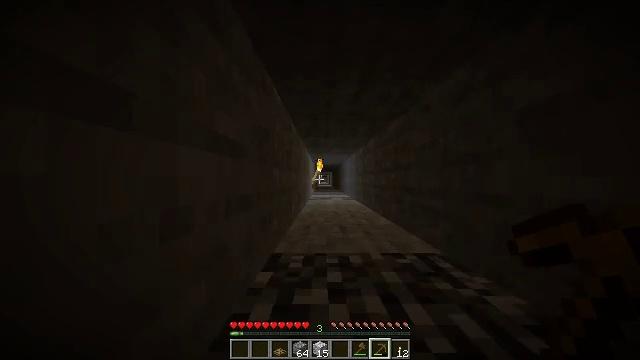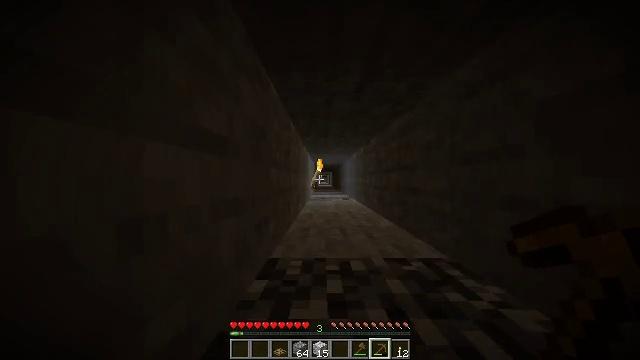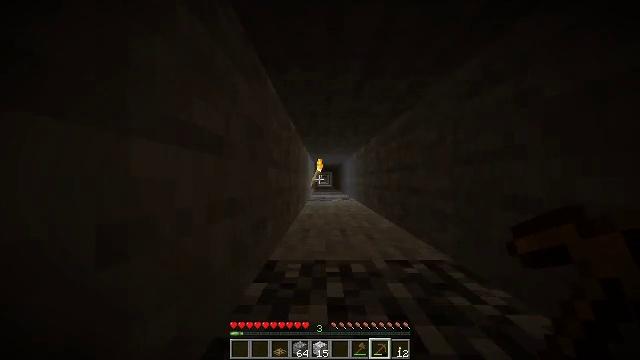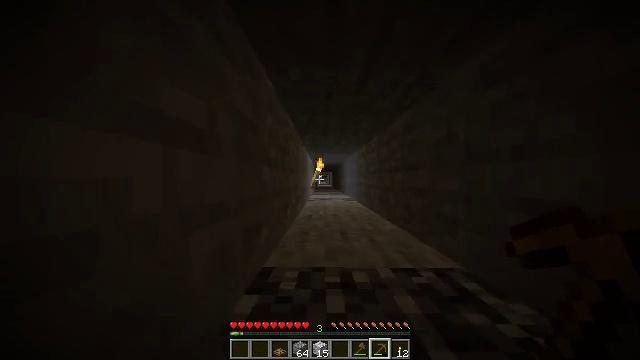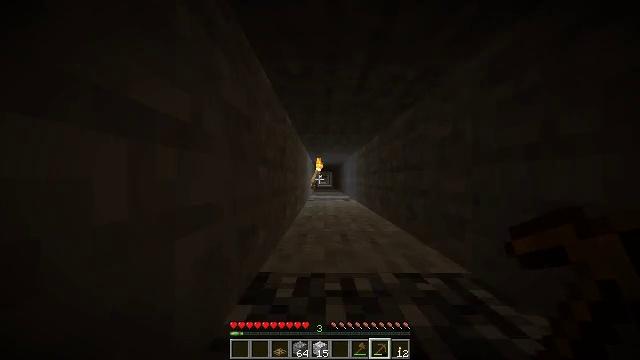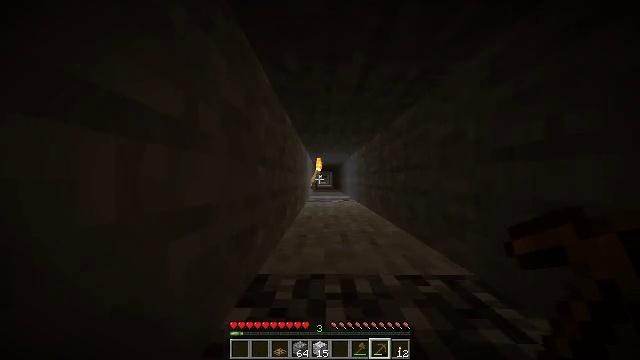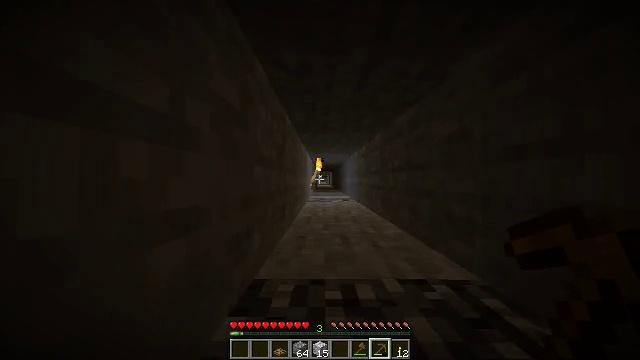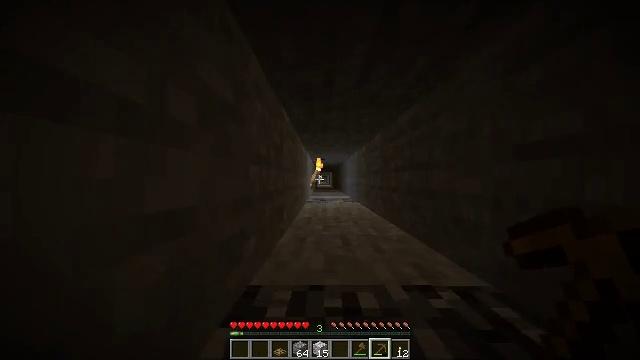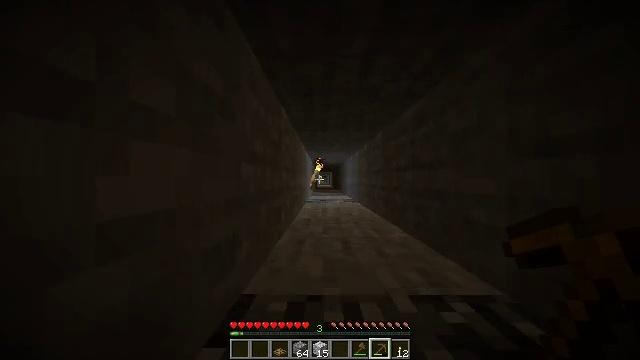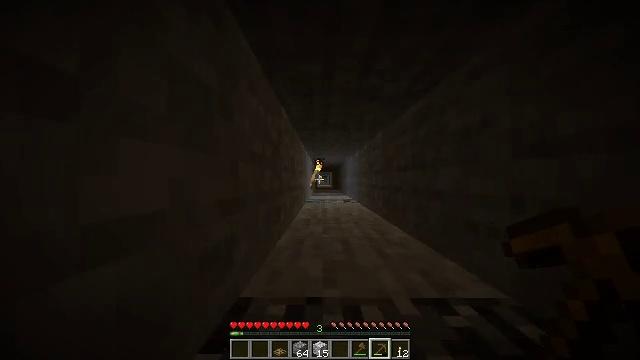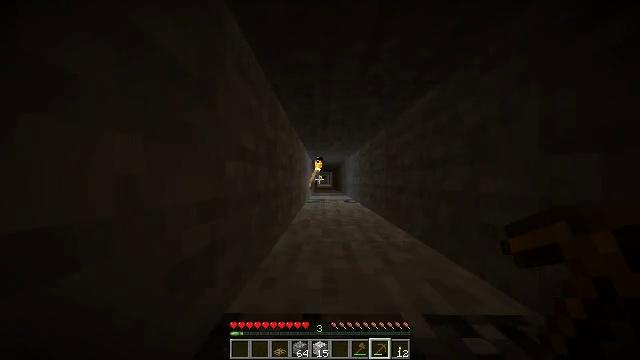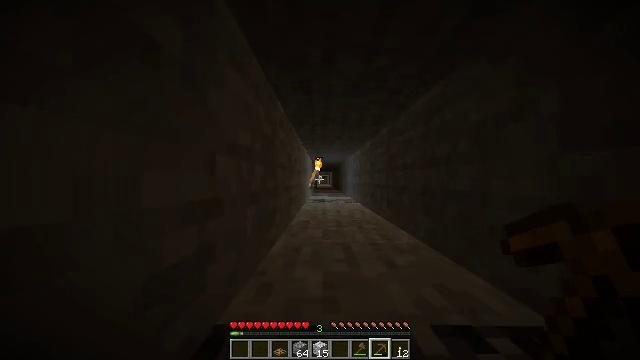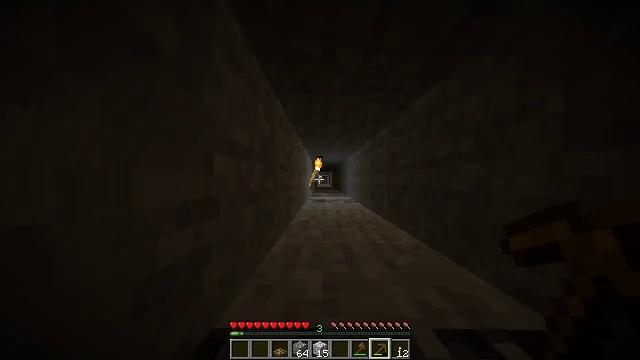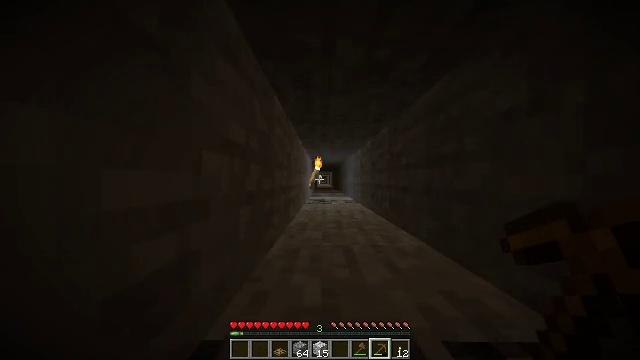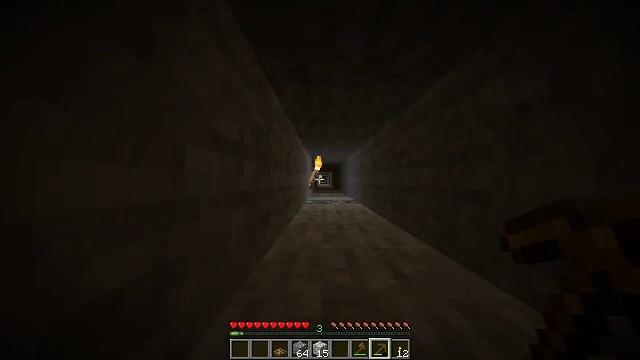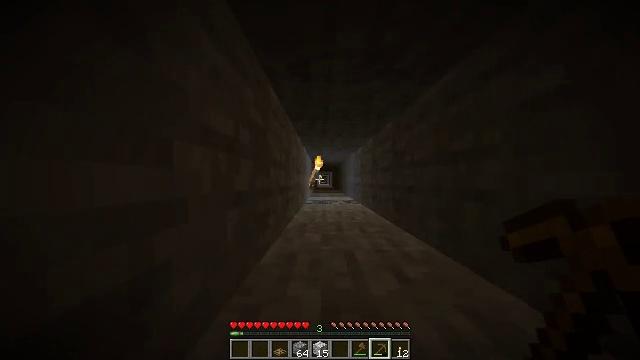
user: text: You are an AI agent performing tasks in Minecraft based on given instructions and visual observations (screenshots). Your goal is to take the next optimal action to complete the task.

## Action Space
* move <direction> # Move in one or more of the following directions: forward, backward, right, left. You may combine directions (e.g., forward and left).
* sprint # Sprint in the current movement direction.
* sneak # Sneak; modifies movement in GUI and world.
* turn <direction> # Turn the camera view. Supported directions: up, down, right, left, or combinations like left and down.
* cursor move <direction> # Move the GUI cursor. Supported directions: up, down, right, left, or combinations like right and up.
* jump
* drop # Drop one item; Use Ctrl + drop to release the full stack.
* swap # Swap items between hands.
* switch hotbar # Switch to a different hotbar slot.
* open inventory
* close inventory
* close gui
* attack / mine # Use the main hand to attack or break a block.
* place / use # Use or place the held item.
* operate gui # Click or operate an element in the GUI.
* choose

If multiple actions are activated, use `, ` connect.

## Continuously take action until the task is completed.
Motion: motion action
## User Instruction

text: Gather the wall torch from the wall.
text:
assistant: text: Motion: move forward
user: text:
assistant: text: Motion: move forward
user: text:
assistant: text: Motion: move forward
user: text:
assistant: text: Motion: move forward
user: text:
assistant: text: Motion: move forward
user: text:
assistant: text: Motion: move forward
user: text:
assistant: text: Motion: move forward
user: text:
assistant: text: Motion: move forward
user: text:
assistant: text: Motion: move forward
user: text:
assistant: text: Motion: move forward
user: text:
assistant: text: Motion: move forward
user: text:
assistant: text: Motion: move forward
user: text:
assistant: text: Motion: move forward
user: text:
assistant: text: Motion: move forward
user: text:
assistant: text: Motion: move forward
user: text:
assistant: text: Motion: move forward
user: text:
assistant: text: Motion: move forward
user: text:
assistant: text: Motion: move forward
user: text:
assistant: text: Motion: move forward
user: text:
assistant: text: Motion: move forward
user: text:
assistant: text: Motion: move forward
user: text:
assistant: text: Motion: move forward
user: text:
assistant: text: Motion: move forward
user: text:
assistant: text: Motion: move forward
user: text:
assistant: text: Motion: move forward
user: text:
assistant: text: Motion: move forward
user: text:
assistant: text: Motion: move forward
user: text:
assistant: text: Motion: move forward
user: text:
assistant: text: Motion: move forward
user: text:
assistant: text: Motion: move forward